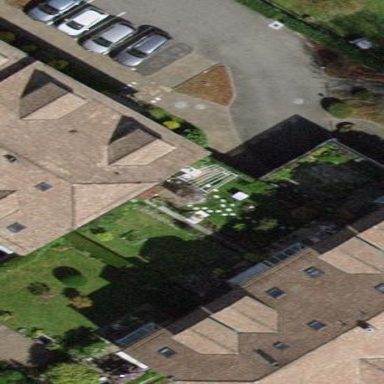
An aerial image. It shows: Garden enclosed by fence.